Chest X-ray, PA view. Patient: 22 years old, sex F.
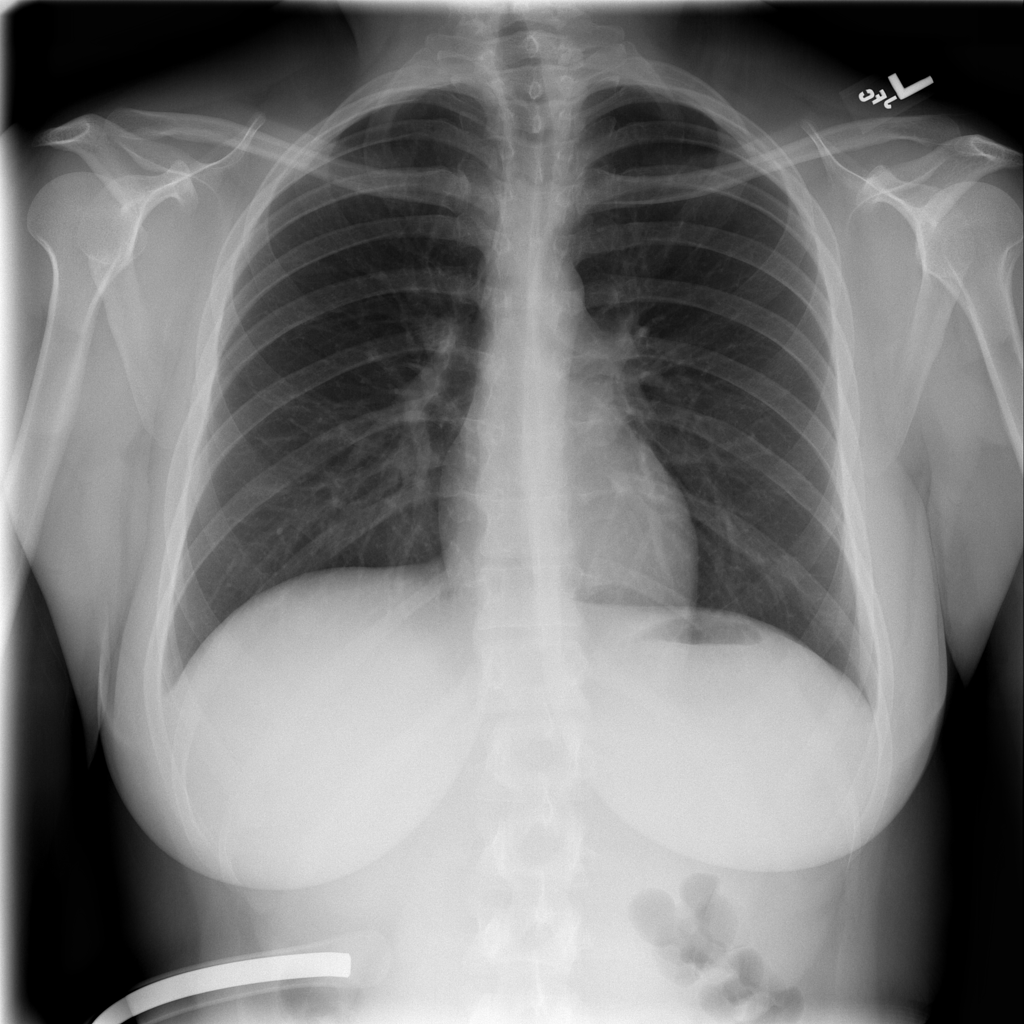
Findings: No Finding